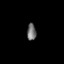
Tissue: lung
Cell type: Epithelial cells
Senescence score: 0.1978
Nuclear area (px): 149
Mean DAPI intensity: 112.463